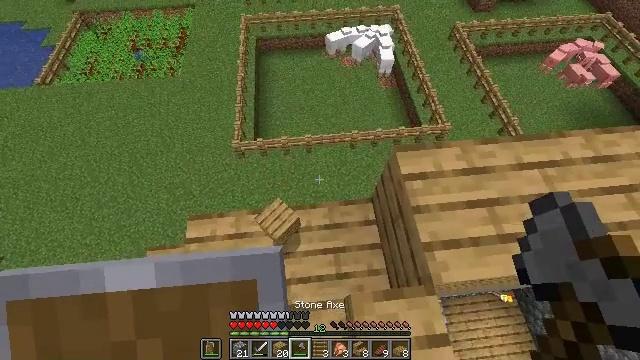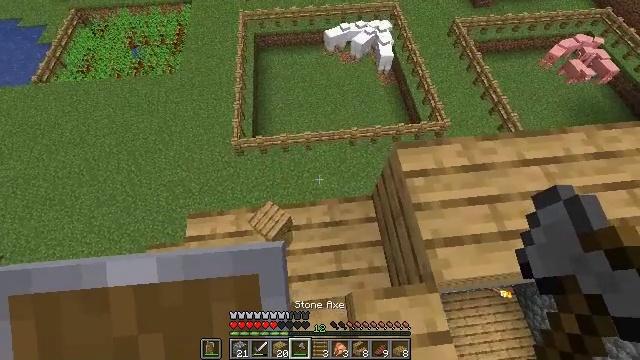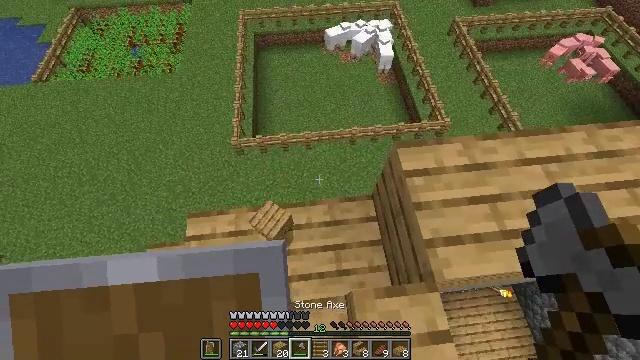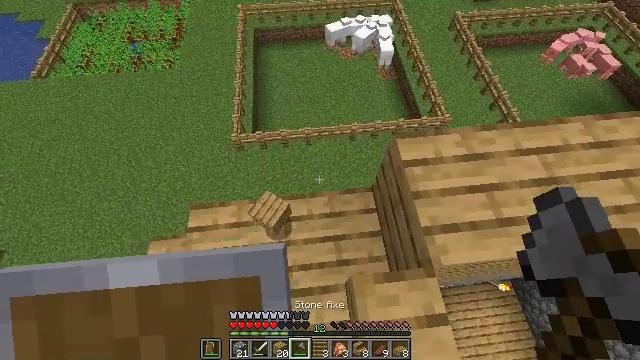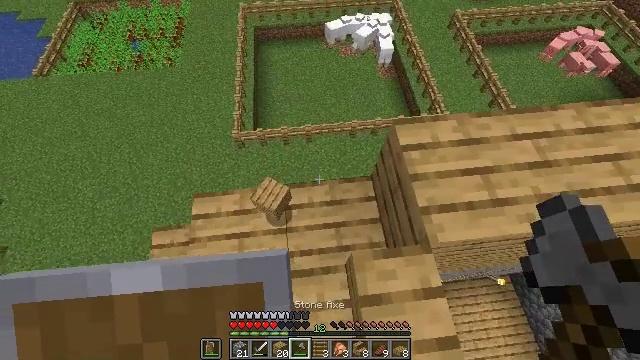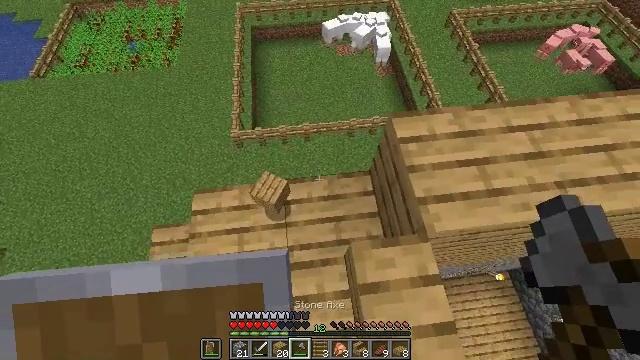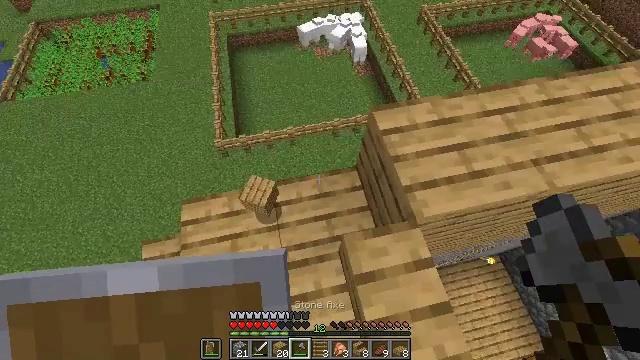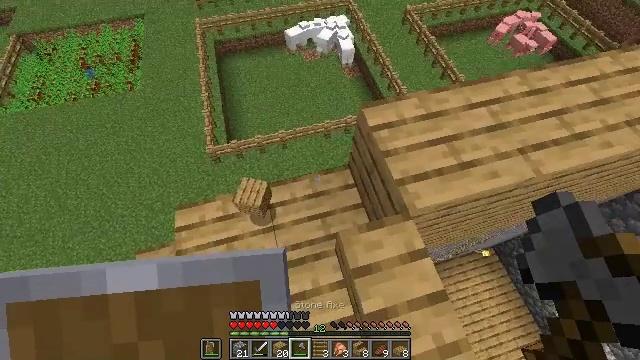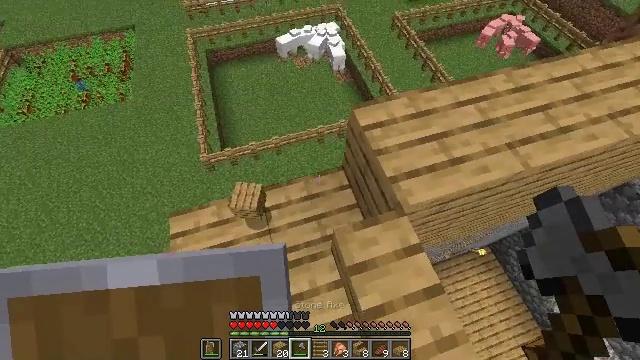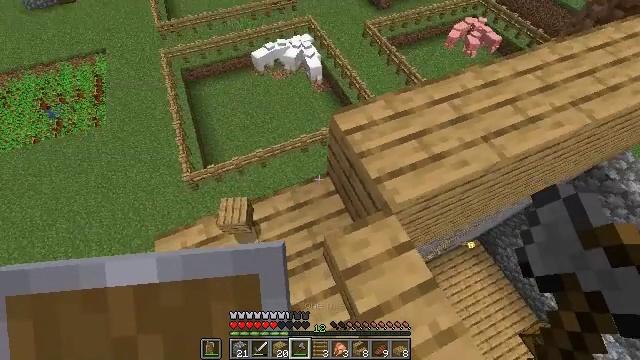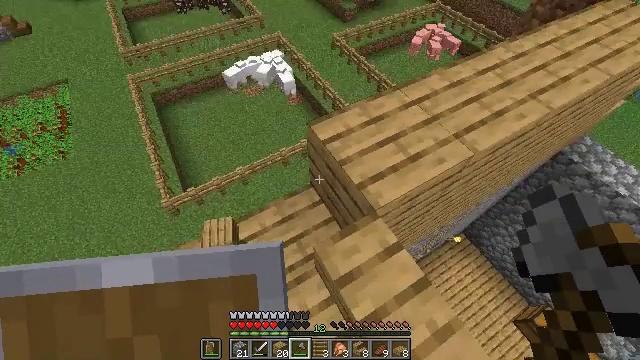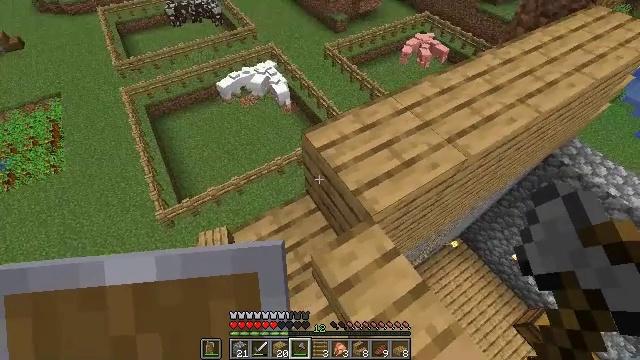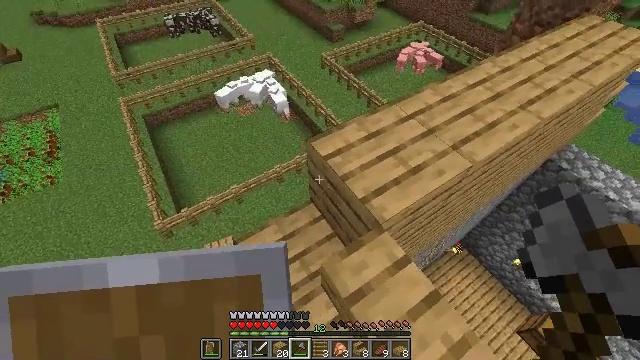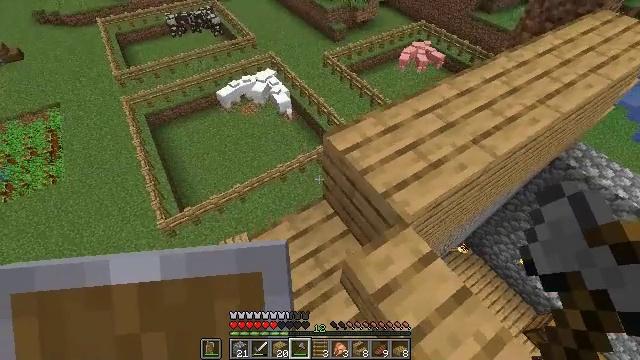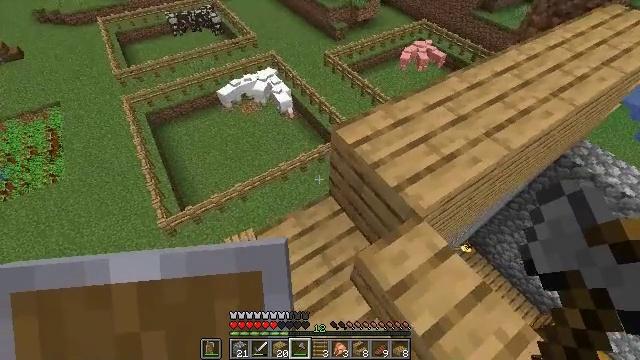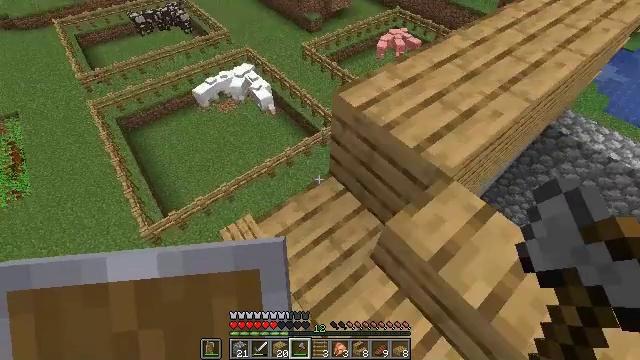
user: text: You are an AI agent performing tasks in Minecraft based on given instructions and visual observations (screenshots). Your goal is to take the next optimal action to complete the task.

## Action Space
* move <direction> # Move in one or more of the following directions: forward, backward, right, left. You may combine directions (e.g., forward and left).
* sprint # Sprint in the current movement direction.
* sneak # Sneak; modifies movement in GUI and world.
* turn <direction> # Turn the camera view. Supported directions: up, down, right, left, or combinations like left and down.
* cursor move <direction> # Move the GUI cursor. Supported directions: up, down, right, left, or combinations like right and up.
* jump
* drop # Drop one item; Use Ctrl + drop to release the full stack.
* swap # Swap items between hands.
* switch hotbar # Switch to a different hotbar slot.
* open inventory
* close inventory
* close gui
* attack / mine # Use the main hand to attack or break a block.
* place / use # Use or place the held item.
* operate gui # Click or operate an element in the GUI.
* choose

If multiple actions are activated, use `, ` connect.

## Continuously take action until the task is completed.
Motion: motion action
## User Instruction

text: Collect the oak planks from the structure.
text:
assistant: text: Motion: no_op
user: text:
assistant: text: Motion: no_op
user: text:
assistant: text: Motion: move back
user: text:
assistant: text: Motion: move back
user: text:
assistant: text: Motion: no_op
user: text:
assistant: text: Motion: turn right
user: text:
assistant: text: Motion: turn right
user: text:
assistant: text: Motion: turn right and up
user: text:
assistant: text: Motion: turn right and up
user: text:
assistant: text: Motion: turn right and up
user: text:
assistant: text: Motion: turn right and up
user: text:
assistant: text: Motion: move left, turn up
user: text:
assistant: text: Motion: move left
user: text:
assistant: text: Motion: move left
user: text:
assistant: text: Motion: move forward and move left, turn right
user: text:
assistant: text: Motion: move forward, turn right and down
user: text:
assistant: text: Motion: turn right
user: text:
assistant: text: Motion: turn right
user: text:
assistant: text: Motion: turn right and up
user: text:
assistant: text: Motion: turn right and up
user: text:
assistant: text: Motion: turn right and up
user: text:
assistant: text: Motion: turn right and up
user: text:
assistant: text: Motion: no_op
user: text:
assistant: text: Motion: no_op
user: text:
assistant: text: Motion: turn right and up
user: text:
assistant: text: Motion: no_op
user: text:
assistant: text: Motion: turn right and up
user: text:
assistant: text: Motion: turn right
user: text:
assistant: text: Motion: no_op
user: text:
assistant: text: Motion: no_op